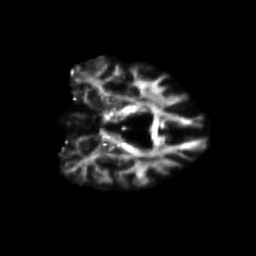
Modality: FA
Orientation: coronal
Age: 75
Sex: male
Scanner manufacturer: siemens
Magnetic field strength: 3 T
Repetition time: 4.71 s
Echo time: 0.0906 s